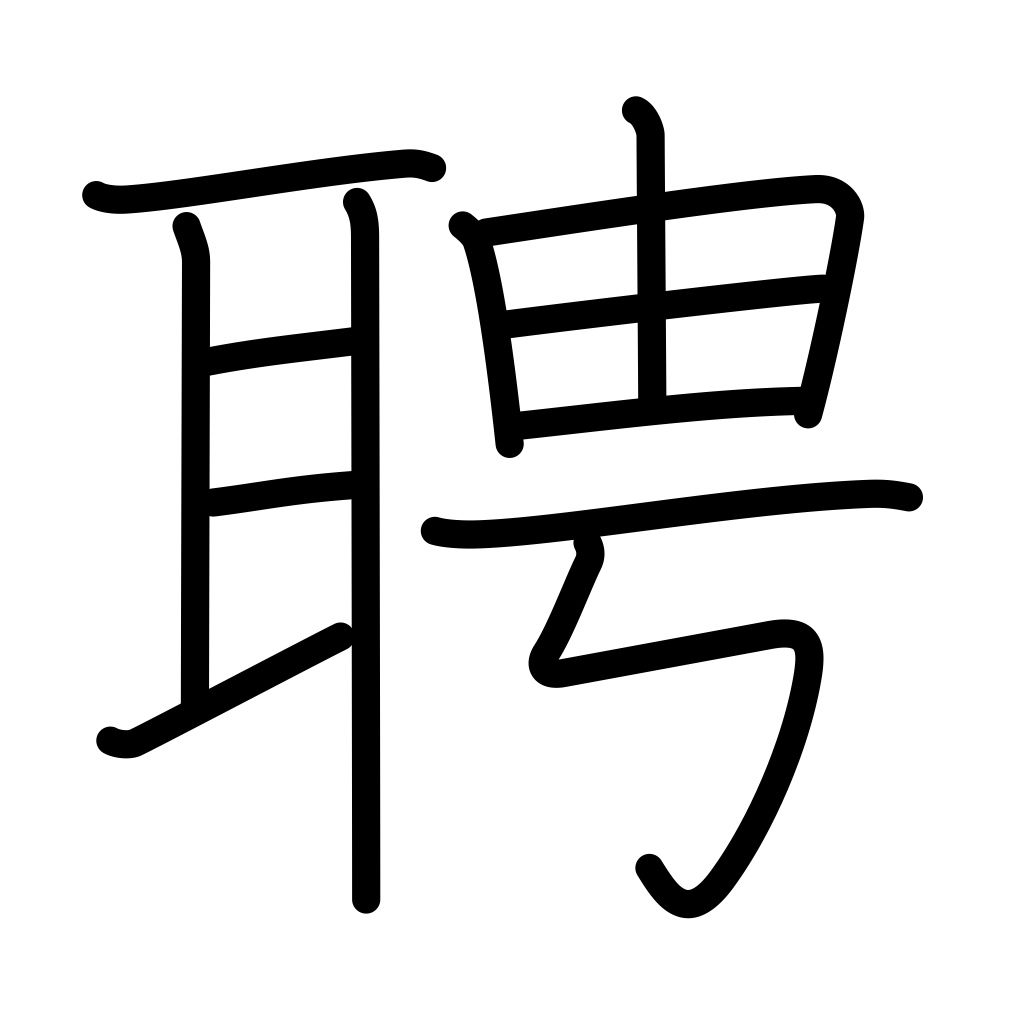
Meaning: invite